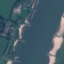
Land use / land cover class: River